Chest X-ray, AP view. Patient: 51 years old, sex F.
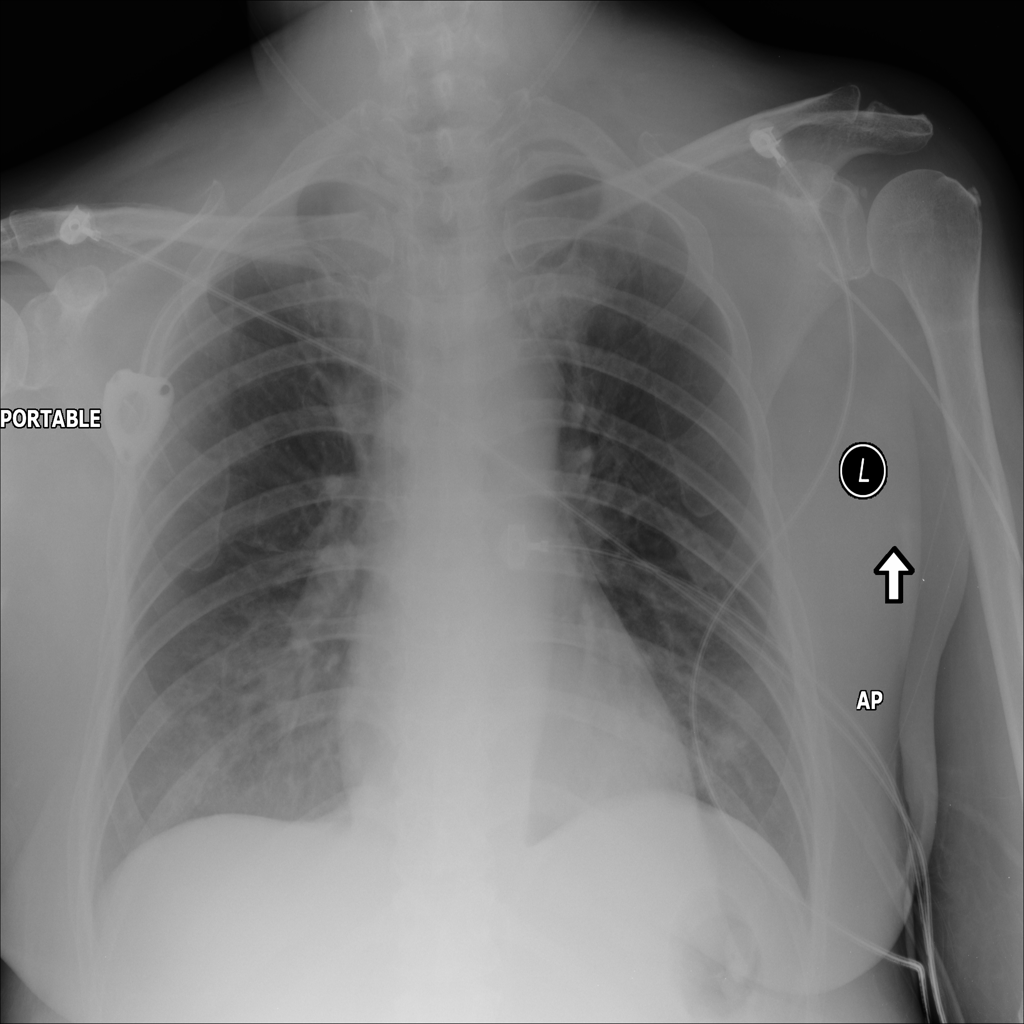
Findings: Atelectasis